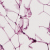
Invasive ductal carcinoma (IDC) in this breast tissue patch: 0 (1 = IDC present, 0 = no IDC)